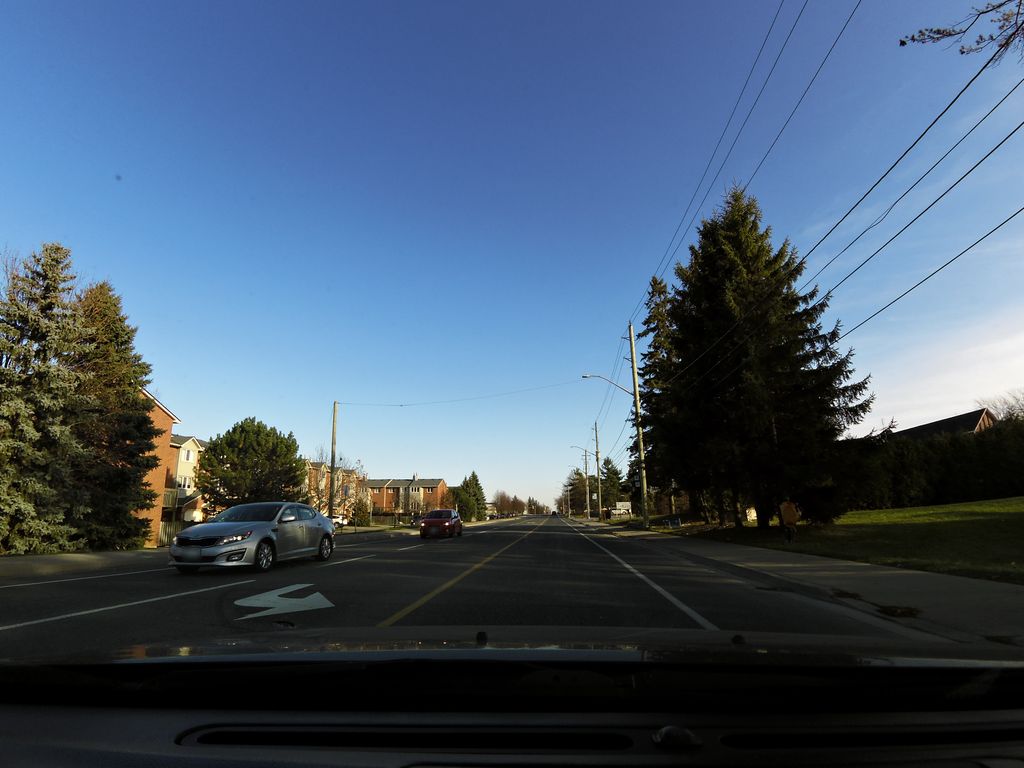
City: hamilton